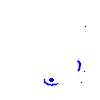
Particle: proton